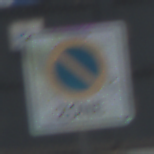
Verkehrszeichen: BeginnEingeschraenktesHalteverbotZone
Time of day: MorningAfternoon
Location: Outdoor (Urban)
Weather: PartlyCloudy
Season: NotSpecified
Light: Natural